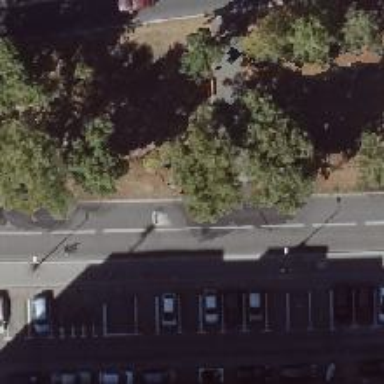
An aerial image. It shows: Leafless deciduous tree in avenue.